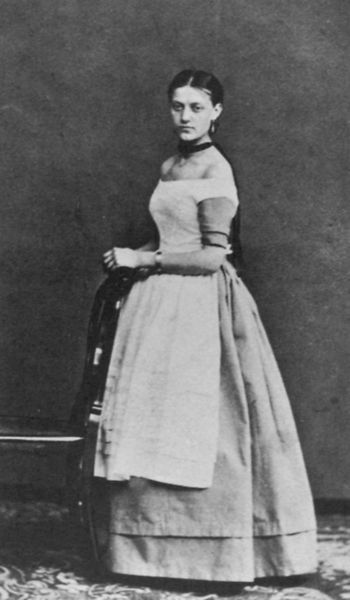
Titel: Junge Mädchen aus dem Adel
Künstler: Russischer Photograph
Standort: Paris
Institution: Société Française de Photographie
Schlagwörter: schatten, weiß, mädchen, ausschnitt, elegant, frau, grau, haar, kleid, licht, ohrring, profil, schmuck, schwarz, stuhl, blick, dame, schal, tuch, rock, teppich, jung, wand, falten, samt, stehen, ärmel, bildnis, möbel, porträt, schlank, boden, haare, stoff, ohrringe, saum, dekolletee, scheitel, schürze, halsband, kette, uhr, tischchen, glatt, kropfband, foto, fotografie, photographie, schulterfrei, schönheit, schwarz weiss, armband, ganzkörperporträt, abzug, möbelstück, baumwolle, gewandfalten, armbanduhr, glockenrock